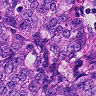
Metastatic tissue present: yes